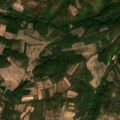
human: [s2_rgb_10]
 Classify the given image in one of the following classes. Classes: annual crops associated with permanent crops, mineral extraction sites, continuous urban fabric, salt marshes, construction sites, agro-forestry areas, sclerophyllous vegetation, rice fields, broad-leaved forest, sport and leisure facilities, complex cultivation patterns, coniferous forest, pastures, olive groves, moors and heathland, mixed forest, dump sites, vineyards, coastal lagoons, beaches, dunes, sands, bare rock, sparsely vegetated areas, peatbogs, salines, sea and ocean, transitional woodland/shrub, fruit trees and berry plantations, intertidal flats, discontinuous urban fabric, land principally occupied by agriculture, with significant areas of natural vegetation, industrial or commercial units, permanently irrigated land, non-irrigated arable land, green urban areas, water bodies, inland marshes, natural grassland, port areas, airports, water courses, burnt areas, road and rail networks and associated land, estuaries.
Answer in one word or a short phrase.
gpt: broad-leaved forest, transitional woodland/shrub